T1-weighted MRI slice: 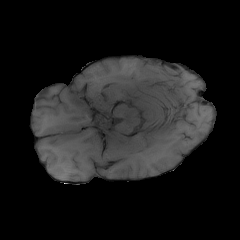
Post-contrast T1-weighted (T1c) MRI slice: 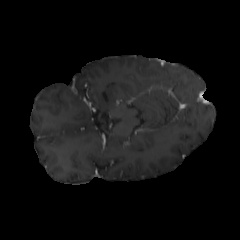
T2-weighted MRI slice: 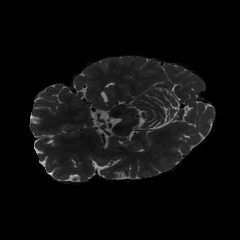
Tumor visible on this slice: no